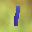
Label: 1